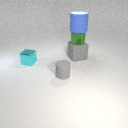
small gray rubber cylinder in front of small cyan metal cube